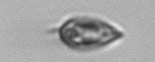
Label: Prorocentrum_triestinum